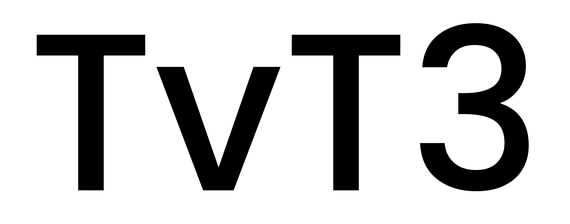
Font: Poppins-Medium